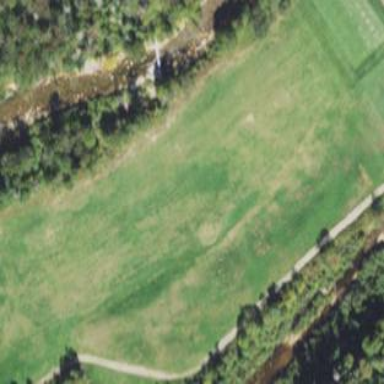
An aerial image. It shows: Grassy area designated for driving range golf.